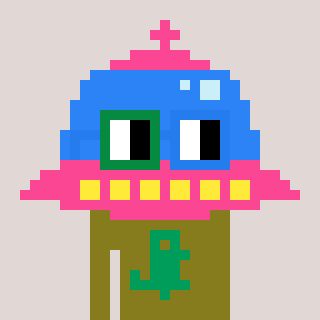
a pixel art character with square green and blue glasses, a ufo-shaped head and a gunk-colored body on a warm background